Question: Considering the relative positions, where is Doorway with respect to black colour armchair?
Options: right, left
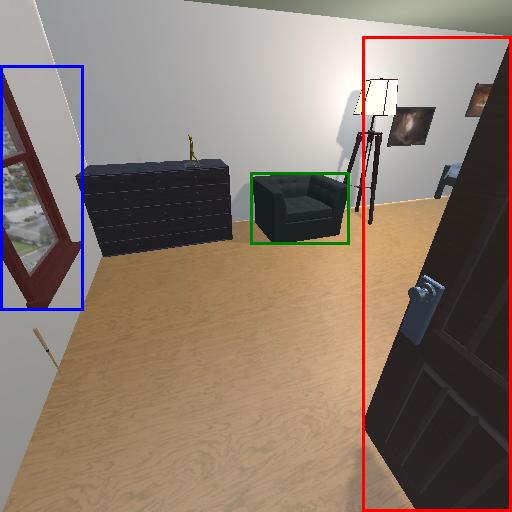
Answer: right